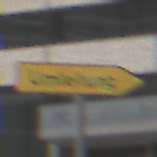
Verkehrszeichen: UmleitungswegweiserRechtsweisend
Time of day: Midday
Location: Outdoor (Urban)
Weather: Overcast
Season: NotSpecified
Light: Natural